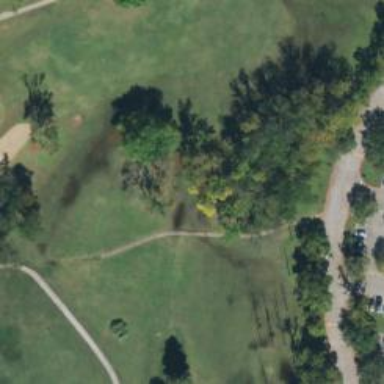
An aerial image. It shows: Pathway for golfing.